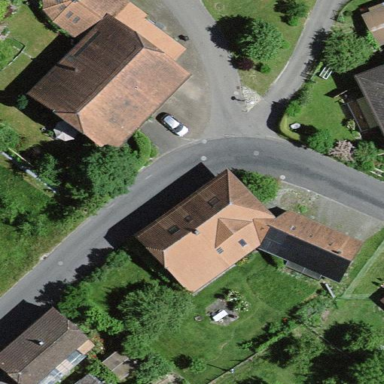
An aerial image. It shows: Residential building.